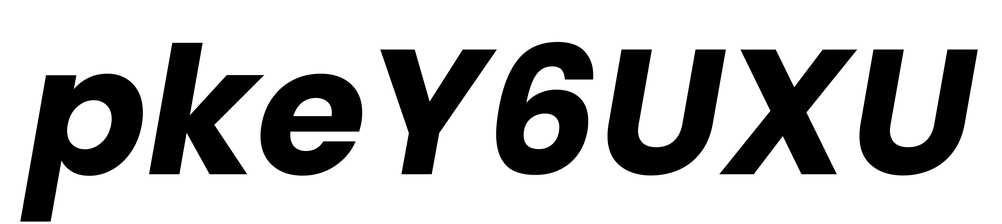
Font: Poppins-BoldItalic